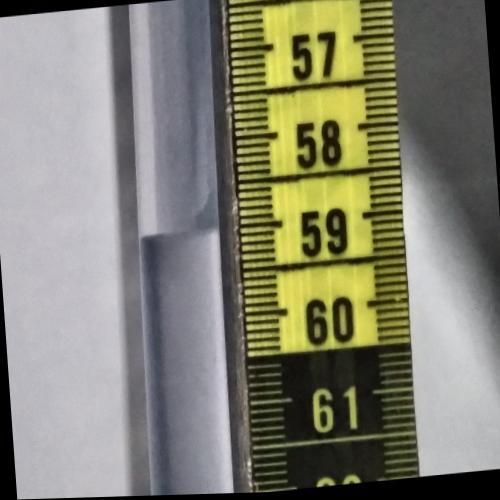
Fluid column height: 59.0 cm